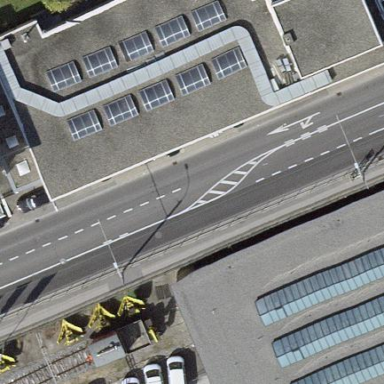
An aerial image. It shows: Industrial building.